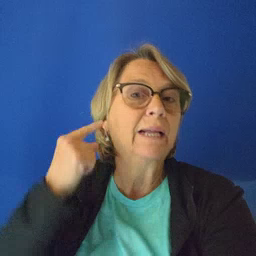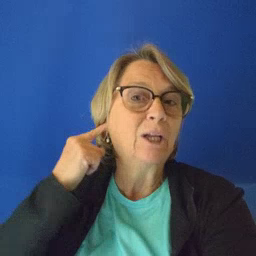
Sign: hear